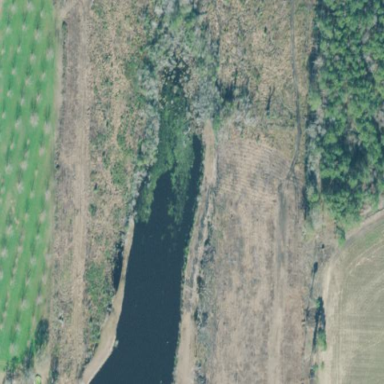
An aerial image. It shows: Reservoir of natural water.